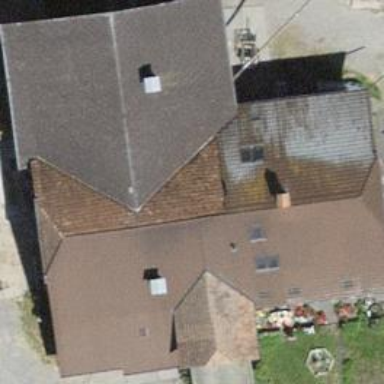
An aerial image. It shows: Farm building.